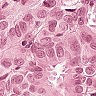
Metastatic tissue present: yes